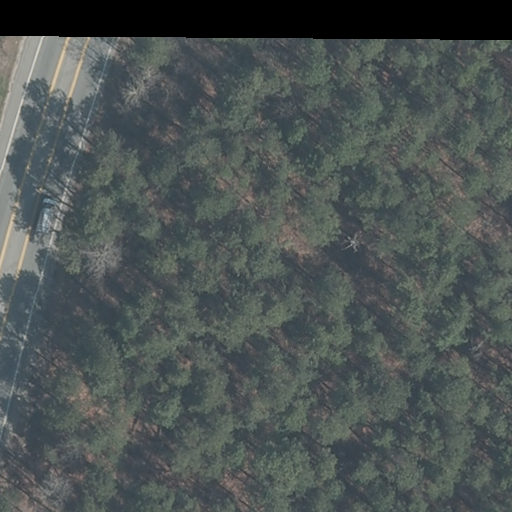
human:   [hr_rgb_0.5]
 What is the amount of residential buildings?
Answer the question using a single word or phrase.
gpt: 0

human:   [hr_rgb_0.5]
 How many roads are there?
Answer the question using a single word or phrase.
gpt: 1

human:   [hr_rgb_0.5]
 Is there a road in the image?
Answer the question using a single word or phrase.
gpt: yes

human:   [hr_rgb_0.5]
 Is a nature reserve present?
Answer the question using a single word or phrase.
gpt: yes

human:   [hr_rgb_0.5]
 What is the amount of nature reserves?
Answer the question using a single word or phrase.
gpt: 1

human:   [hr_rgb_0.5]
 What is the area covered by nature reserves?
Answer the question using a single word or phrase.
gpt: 10614m2

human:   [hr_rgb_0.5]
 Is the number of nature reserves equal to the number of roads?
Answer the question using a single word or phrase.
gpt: yes

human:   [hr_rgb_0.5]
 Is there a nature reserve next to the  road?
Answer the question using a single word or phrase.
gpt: yes

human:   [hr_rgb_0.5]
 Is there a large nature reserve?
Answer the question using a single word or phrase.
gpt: yes

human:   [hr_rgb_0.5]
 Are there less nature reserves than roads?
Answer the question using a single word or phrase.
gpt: no

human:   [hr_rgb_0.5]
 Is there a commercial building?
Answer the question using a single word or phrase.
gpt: no

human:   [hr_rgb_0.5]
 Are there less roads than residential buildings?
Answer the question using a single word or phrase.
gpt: no

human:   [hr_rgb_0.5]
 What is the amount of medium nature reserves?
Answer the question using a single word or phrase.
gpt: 0

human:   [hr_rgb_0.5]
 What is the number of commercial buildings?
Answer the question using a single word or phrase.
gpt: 0

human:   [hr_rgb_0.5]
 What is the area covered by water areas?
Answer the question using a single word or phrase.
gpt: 0m2

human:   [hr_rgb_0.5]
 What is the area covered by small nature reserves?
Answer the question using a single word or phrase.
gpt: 0m2

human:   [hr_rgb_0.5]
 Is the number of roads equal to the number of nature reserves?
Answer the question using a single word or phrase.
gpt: yes

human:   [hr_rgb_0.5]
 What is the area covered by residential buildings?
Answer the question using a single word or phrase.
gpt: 0m2

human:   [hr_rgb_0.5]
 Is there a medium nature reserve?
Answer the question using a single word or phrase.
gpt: no

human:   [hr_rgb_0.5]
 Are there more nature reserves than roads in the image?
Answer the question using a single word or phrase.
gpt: no

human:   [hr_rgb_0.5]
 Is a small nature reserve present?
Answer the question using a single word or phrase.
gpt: no

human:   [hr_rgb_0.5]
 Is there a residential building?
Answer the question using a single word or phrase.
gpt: no

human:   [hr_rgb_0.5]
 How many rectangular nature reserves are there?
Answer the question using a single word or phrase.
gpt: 1

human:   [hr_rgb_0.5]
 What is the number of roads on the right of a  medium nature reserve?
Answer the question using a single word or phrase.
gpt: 0

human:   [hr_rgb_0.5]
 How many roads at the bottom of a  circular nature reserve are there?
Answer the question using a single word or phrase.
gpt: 0

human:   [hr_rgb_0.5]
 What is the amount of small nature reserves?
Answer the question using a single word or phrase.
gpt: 0

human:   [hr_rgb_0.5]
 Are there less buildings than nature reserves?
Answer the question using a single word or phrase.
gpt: yes

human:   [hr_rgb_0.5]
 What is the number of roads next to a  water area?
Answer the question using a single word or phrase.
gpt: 0

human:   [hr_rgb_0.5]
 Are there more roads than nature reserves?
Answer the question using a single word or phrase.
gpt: no

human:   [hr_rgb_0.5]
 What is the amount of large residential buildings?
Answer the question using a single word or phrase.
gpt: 0

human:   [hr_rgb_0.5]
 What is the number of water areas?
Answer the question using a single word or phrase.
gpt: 0

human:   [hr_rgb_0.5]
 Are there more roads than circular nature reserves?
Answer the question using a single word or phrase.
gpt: yes

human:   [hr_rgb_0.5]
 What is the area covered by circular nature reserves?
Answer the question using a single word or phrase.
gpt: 0m2

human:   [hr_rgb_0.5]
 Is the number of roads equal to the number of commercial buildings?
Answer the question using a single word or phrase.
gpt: no

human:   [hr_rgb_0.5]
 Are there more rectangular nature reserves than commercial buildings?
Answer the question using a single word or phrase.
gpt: yes

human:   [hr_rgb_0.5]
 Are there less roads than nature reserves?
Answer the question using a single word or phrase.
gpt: no

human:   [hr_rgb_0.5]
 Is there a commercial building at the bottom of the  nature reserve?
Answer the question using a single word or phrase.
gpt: no

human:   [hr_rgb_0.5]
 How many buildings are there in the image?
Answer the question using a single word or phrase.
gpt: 0

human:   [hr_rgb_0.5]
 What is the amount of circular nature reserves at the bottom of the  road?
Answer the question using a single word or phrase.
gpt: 0

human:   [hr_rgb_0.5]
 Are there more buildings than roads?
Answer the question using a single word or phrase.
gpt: no

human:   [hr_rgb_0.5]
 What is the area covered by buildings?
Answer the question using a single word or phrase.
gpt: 0m2

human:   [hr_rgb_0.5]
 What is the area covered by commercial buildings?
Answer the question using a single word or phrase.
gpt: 0m2

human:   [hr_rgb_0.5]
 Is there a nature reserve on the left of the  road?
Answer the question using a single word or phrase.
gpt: no

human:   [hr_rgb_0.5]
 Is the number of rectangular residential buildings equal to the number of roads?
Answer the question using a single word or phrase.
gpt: no

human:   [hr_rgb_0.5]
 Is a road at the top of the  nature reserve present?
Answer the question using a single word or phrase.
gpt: yes

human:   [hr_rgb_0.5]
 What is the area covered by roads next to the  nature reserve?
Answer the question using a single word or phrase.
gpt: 0m2

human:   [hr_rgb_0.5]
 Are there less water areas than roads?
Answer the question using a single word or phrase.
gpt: yes

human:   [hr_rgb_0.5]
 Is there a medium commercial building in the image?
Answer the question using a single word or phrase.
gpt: no

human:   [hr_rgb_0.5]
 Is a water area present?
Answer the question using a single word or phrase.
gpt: no

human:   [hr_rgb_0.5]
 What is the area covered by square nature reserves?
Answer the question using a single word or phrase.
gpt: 0m2

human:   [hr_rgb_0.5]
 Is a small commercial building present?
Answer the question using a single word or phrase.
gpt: no

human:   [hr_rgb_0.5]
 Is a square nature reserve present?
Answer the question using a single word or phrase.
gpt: no

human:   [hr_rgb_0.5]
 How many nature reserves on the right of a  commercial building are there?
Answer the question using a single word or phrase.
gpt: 0

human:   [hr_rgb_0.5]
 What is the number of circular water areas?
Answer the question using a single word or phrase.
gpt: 0

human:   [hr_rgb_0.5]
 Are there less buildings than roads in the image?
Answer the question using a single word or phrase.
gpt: yes

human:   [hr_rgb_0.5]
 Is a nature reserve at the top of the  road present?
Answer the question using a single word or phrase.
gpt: no

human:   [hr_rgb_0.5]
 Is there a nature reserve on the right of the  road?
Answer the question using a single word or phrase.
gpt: yes

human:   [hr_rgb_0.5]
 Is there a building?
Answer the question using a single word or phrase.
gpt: no

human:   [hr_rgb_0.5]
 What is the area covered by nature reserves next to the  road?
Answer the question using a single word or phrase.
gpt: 10614m2

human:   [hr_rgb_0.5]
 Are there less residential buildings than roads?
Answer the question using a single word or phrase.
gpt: yes

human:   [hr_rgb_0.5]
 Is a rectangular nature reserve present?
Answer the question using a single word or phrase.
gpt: yes

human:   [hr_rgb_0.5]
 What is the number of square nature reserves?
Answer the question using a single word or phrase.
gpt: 0

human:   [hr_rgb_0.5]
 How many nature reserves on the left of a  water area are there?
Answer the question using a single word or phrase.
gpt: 0

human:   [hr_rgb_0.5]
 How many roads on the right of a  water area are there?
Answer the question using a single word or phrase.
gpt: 0